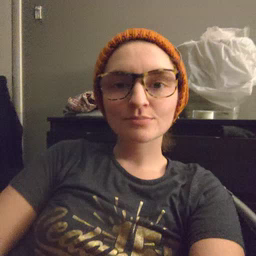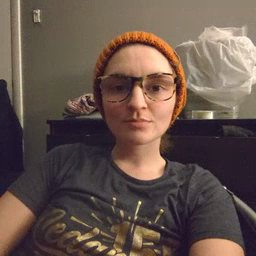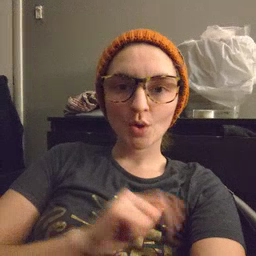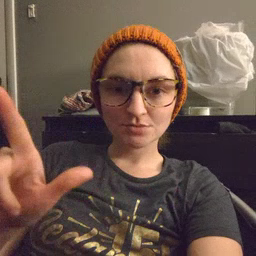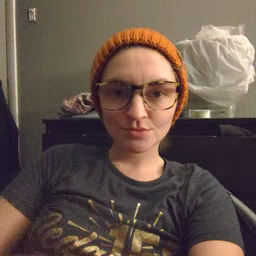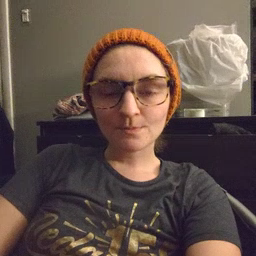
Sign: all